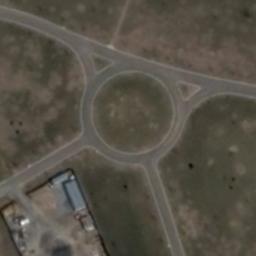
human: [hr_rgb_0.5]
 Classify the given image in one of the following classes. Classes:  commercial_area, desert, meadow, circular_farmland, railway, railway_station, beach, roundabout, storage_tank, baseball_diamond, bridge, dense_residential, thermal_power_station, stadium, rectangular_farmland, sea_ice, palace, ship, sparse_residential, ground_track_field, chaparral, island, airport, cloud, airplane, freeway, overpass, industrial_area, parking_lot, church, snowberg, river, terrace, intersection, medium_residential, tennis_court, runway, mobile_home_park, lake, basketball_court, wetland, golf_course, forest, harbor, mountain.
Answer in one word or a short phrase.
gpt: roundabout